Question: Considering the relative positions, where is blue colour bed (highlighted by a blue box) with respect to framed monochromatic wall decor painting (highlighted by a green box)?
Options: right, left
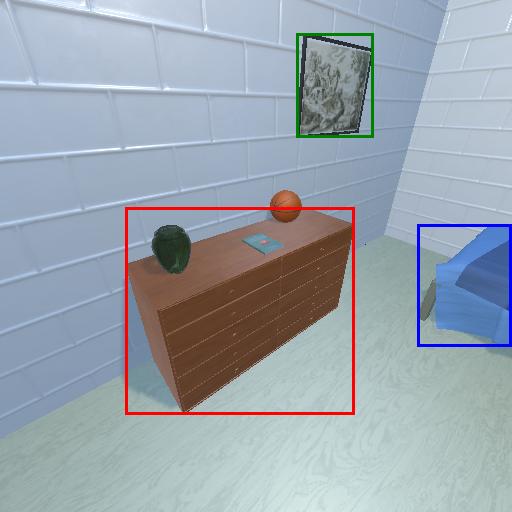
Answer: right